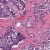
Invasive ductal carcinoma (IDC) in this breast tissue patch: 1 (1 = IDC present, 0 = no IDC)